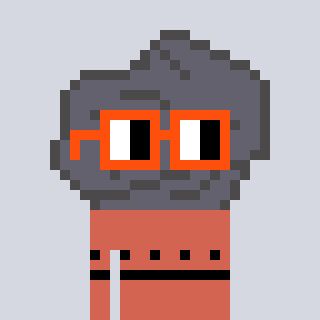
a pixel art character with square orange glasses, a rock-shaped head and a peachy-colored body on a cool background